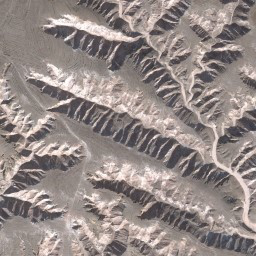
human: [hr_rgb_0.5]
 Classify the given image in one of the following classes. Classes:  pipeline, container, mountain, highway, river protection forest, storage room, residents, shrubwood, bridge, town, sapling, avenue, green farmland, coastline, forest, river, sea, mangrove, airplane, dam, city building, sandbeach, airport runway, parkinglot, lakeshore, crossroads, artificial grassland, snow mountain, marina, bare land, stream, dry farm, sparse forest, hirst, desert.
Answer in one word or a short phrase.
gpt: mountain